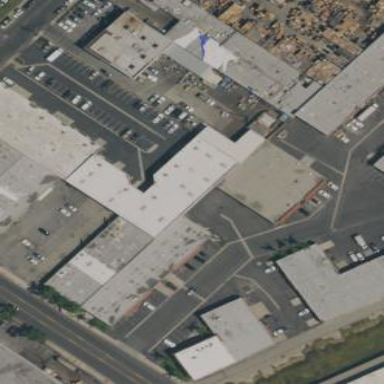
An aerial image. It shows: Warehouse.